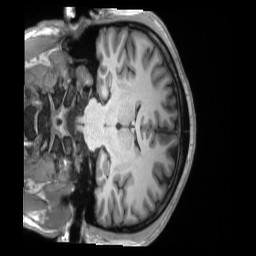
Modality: T1w
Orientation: coronal
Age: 26
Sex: male
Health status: ill
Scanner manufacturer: siemens
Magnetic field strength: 3 T
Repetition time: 2.2 s
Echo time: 0.00157 s